Question: i have a login form code with master page but i seen an error when i run it on browser. I cannot understand the error, how can i remove it? Error picture is also attached.
Please anyone can help me?
My code is:
'''
<%@ Page Title="" Language="C#" MasterPageFile="~/MasterPage.master" AutoEventWireup="true" CodeFile="Login.aspx.cs"
Inherits="Login" %>
<%@ MasterType VirtualPath="~/MasterPage.master" %>
<asp:Content ID="Content1" ContentPlaceHolderID="ContentPlaceHolder1" Runat="Server">
<html xmlns="http://www.w3.org/1999/xhtml">
<head id="Head1" runat="server">
<title>Login Form</title>
</head>
<body>
<form id="form1" runat="server">
<div>
<table align="center">
<b>Login Form</b>
<tr>
<td>
Username:
</td>
<td>
<asp:TextBox ID="txtUserName" runat="server"/>
<asp:RequiredFieldValidator ID="rfvUser" ErrorMessage="Please enter Username" ControlToValidate="txtUserName" runat="server" />
</td>
</tr>
<tr>
<td>
Password:
</td>
<td>
<asp:TextBox ID="txtPWD" runat="server" TextMode="Password"/>
<asp:RequiredFieldValidator ID="rfvPWD" runat="server" ControlToValidate="txtPWD" ErrorMessage="Please enter Password"/>
</td>
</tr>
<tr>
<td>
</td>
<td>
<asp:Button ID="btnSubmit" runat="server" Text="Submit" onclick="btnSubmit_Click" />
</td>
</tr>
</table>
</div>
</form>
</body>
</html>
</asp:Content>
'''
Master page code is :
'''
<%@ Master Language="C#" AutoEventWireup="true" CodeFile="MasterPage.master.cs" Inherits="MasterPage" %>
<!DOCTYPE html PUBLIC "-//W3C//DTD XHTML 1.0 Transitional//EN" "http://www.w3.org/TR/xhtml1/DTD/xhtml1-transitional.dtd">
<html xmlns="http://www.w3.org/1999/xhtml" >
<head id="Head1" runat="server">
<title>Untitled Page</title>
</head>
<body style="background-color:Teal;">
<form id="form1" runat="server">
<div align="center">
<h1>My Test WebSite</h1>
<div align = "left">
<asp:Label ID="lblpageName" runat="server"></asp:Label>
<asp:Menu ID="Menu1" runat="server" BackColor="#B5C7DE" DynamicHorizontalOffset="3"
Font-Names="Verdana" Font-Size="1em" ForeColor="#284E98" Orientation="Horizontal"
StaticSubMenuIndent="20px" Height="25px" Width="550px">
<StaticMenuItemStyle HorizontalPadding="5px" VerticalPadding="3px" />
<DynamicHoverStyle BackColor="#284E98" ForeColor="White" />
<DynamicMenuStyle BackColor="#B5C7DE" />
<StaticSelectedStyle BackColor="#507CD1" />
<DynamicSelectedStyle BackColor="#507CD1" />
<DynamicMenuItemStyle HorizontalPadding="5px" VerticalPadding="2px" />
<Items>
<asp:MenuItem Text="HOME" Value="HOME" NavigateUrl="~/Default.aspx"></asp:MenuItem>
<asp:MenuItem Text="ABOUT" Value="ABOUT" NavigateUrl="~/about.aspx"></asp:MenuItem>
<asp:MenuItem Text="CONTACT" Value="CONTACT" NavigateUrl="~/contact.aspx"></asp:MenuItem>
<asp:MenuItem NavigateUrl="~/Change.aspx" Text="CHANGE" Value="CHANGE"></asp:MenuItem>
<asp:MenuItem Text="LOGIN" Value="Login" NavigateUrl="~/Login.aspx"></asp:MenuItem>
</Items>
<StaticHoverStyle BackColor="#284E98" ForeColor="White" />
</asp:Menu>
</div>
<!-- Here we have content place holder where all content pages will render their controls -->
<hr />
<asp:contentplaceholder id="ContentPlaceHolder1" runat="server">
</asp:contentplaceholder>
</div>
</form>
</body>
</html>
'''
The error picture is:

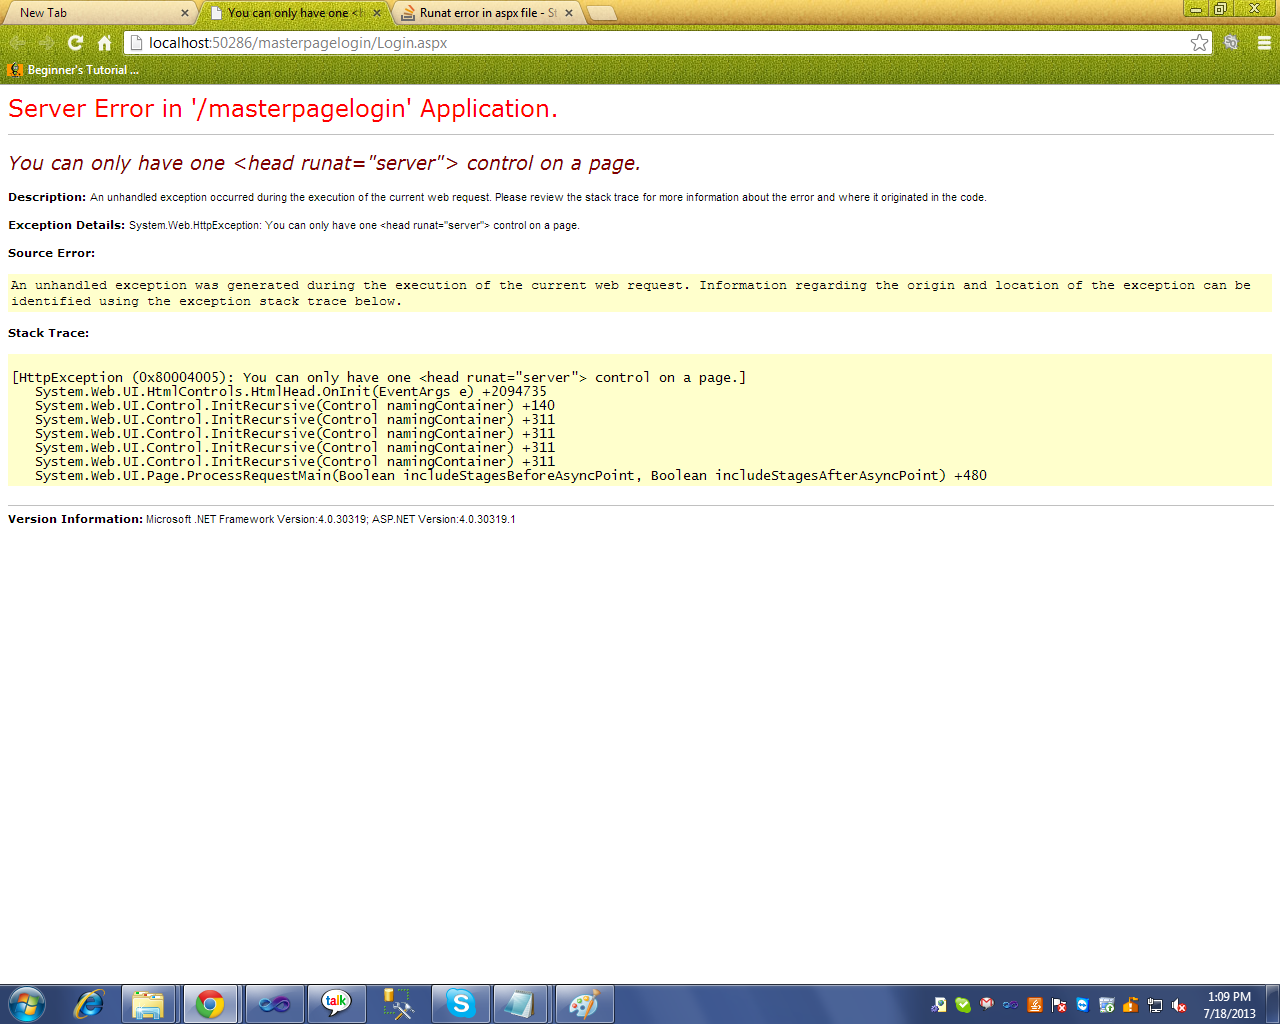
Answer: You are using a 'MasterPage' which also has a 'Head' tag, that's why you get this error. So remove it from your content page.
'''
<asp:Content ID="Content1" ContentPlaceHolderID="ContentPlaceHolder1" Runat="Server">
<div>
<table align="center">
<b>Login Form</b>
....
'''